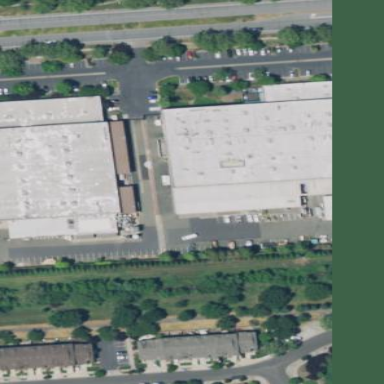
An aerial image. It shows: Commercial building.